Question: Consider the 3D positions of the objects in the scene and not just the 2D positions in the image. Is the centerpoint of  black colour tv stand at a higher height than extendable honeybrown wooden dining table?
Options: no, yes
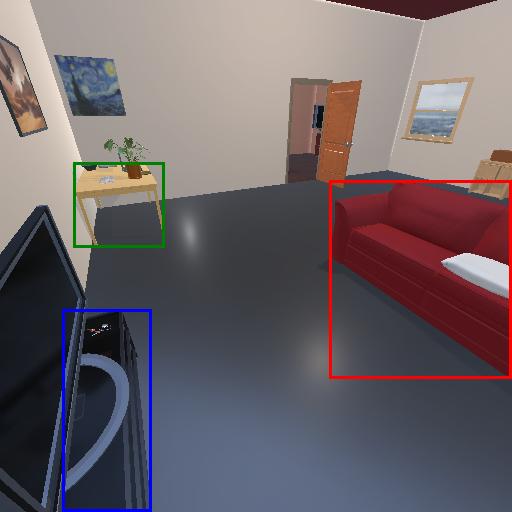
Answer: no